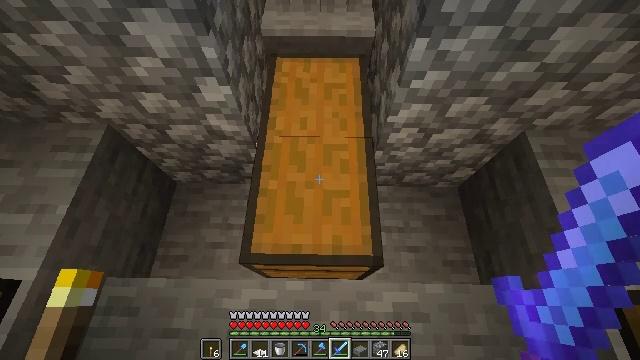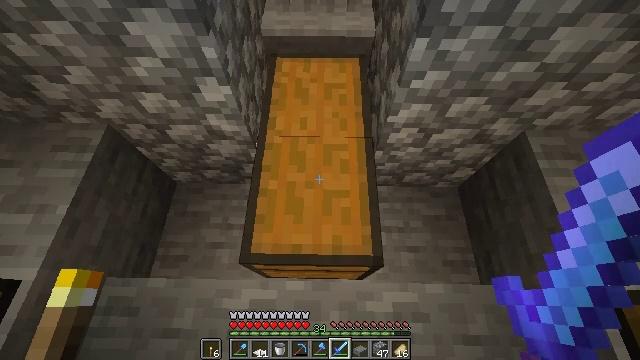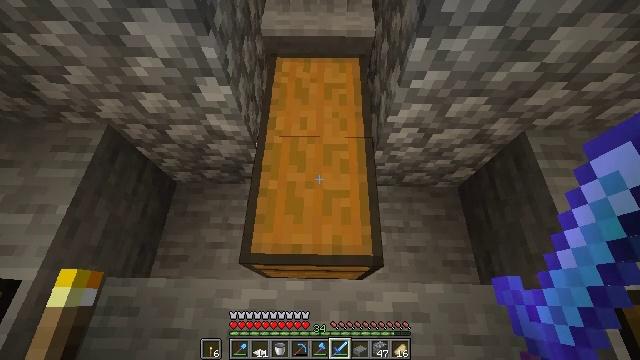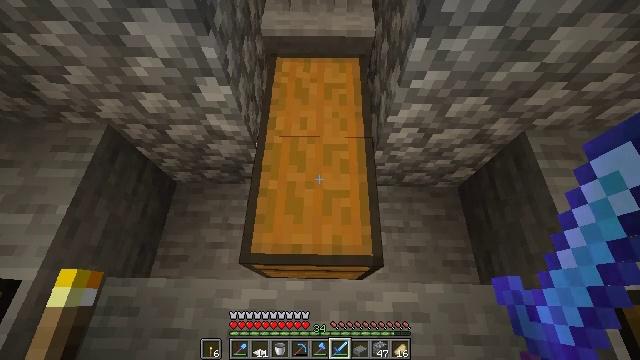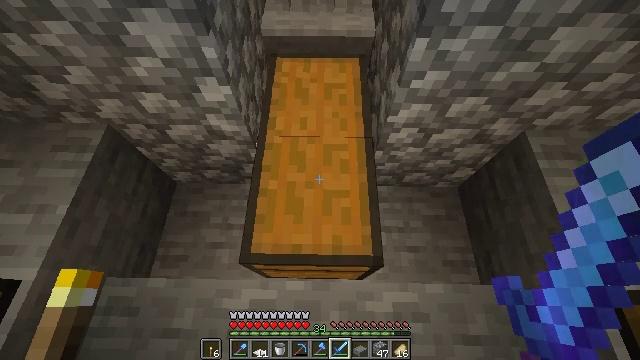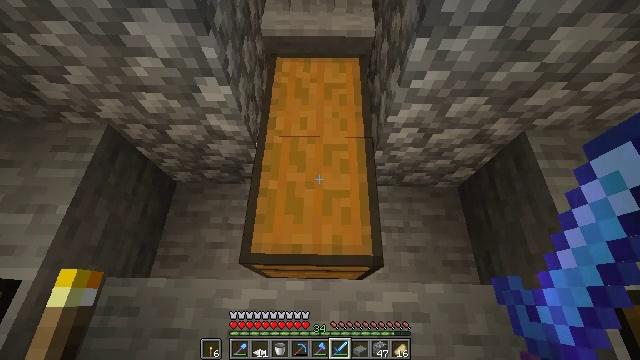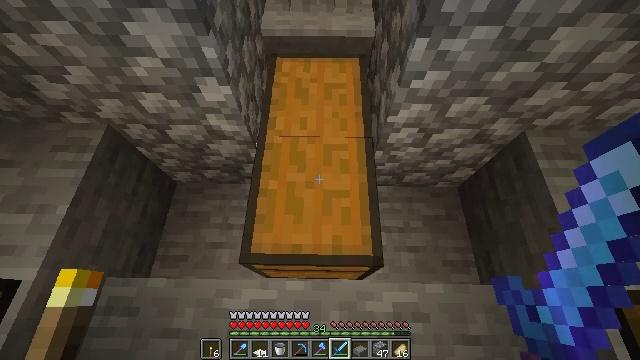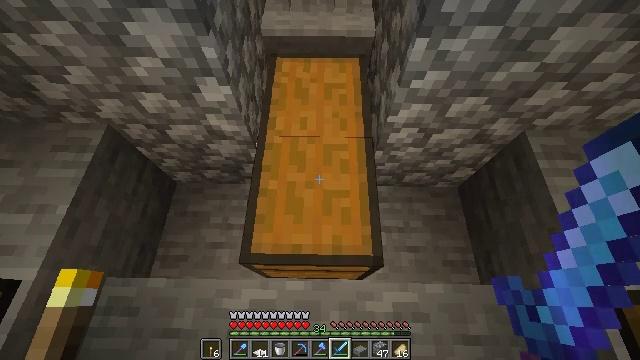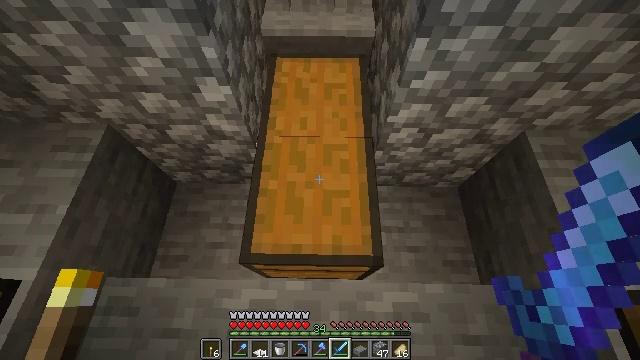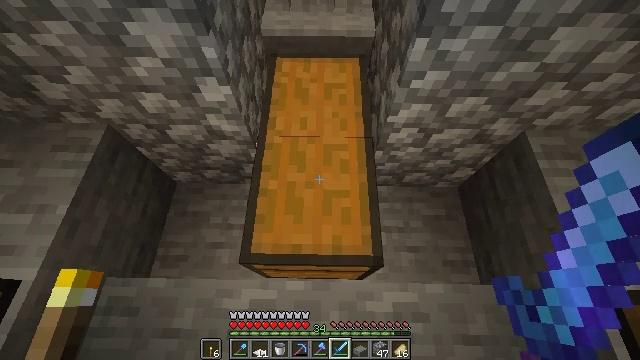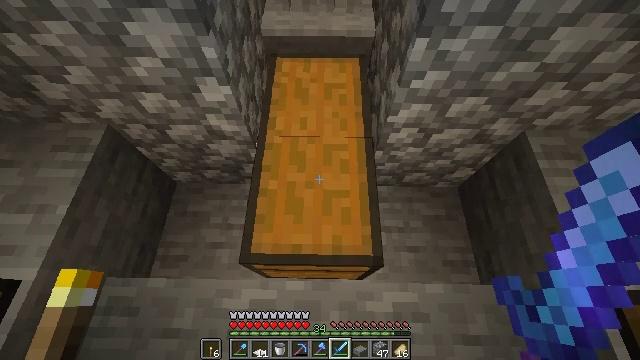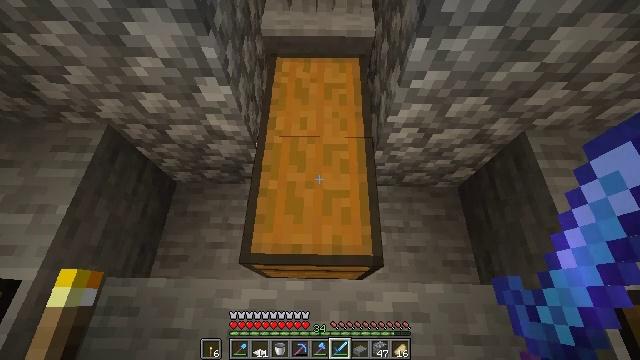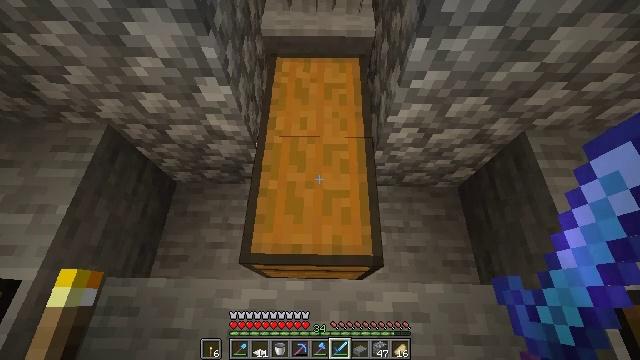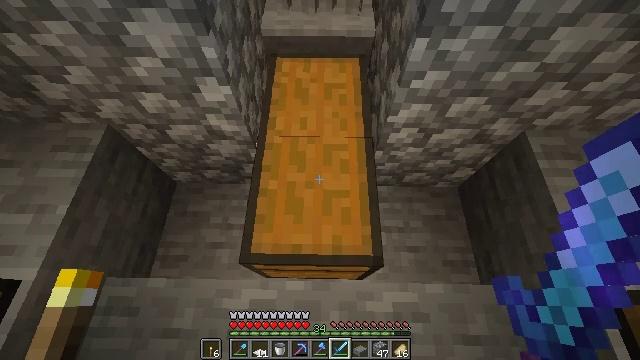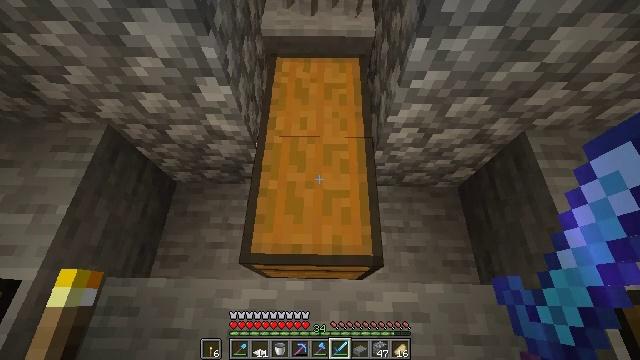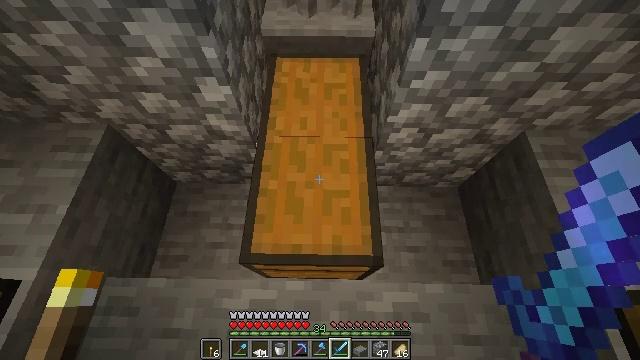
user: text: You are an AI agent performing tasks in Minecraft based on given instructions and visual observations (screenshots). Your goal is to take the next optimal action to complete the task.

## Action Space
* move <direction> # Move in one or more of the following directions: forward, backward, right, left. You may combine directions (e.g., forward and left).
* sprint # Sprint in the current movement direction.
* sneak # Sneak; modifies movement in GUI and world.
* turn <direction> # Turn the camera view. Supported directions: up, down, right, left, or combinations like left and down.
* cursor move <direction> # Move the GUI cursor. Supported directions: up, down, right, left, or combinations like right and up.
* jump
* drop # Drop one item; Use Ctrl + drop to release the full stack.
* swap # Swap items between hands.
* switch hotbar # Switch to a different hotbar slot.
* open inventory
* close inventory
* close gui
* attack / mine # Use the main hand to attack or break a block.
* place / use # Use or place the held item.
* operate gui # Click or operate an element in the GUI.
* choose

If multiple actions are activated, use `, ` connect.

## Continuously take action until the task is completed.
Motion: motion action
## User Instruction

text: Remove a diamond sword from the inventory.
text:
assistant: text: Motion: no_op
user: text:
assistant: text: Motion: no_op
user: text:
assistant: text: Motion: no_op
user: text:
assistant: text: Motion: no_op
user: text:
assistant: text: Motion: no_op
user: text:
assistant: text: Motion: no_op
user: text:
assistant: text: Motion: no_op
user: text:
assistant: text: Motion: no_op
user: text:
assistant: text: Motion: no_op
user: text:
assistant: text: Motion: no_op
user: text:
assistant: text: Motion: no_op
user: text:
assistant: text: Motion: no_op
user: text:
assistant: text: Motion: no_op
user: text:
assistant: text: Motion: no_op
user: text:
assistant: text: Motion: no_op
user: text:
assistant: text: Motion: no_op
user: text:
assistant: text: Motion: no_op
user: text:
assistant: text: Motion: no_op
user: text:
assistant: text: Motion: no_op
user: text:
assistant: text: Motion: no_op
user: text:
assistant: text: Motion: no_op
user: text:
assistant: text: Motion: no_op
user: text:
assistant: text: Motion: no_op
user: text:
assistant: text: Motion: no_op
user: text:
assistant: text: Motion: no_op
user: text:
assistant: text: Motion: no_op
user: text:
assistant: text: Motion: no_op
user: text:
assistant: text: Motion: no_op
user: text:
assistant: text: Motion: no_op
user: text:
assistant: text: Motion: no_op